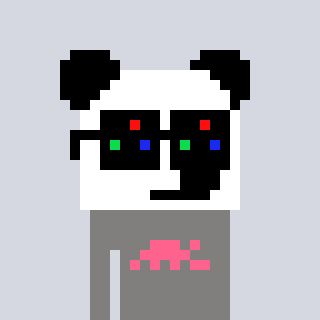
a pixel art character with square black sunglasses, a panda-shaped head and a bluegrey-colored body on a cool background